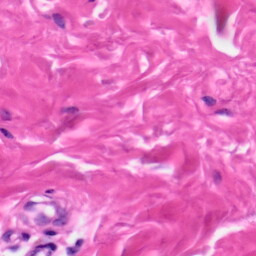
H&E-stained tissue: Skin